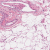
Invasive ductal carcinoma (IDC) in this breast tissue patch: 0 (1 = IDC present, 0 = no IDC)